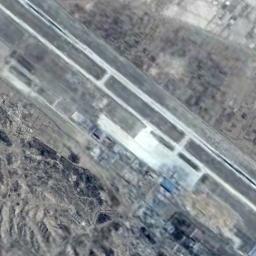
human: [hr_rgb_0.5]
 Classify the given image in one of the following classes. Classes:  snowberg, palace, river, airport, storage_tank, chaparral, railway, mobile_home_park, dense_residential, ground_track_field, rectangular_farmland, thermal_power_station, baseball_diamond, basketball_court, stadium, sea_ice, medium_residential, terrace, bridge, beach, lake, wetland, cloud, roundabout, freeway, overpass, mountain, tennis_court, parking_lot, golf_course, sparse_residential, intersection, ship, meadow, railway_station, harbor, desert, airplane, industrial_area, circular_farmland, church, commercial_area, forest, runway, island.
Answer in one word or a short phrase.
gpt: airport